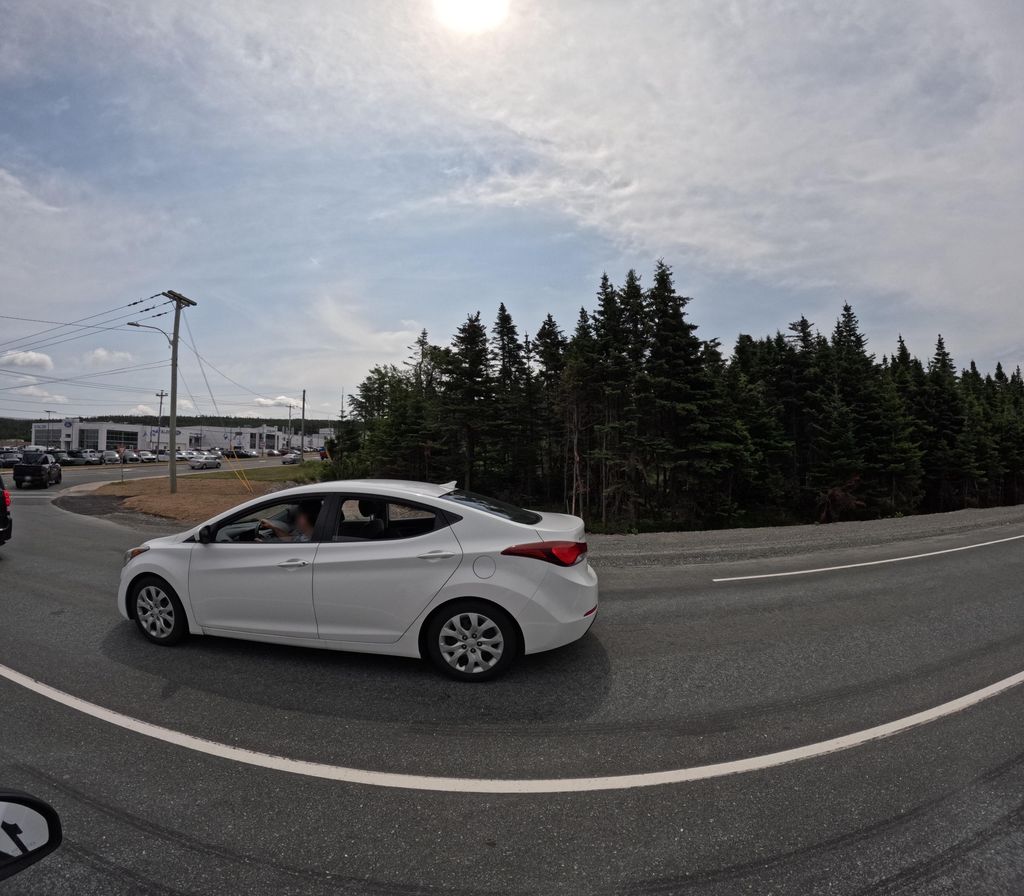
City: st_johns